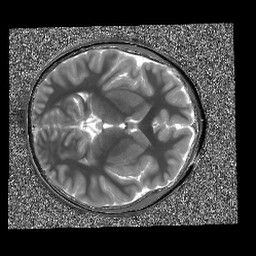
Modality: T1map
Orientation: axial
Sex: male
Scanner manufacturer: siemens
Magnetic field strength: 3 T
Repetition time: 5 s
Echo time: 0.00368 s